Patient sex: F
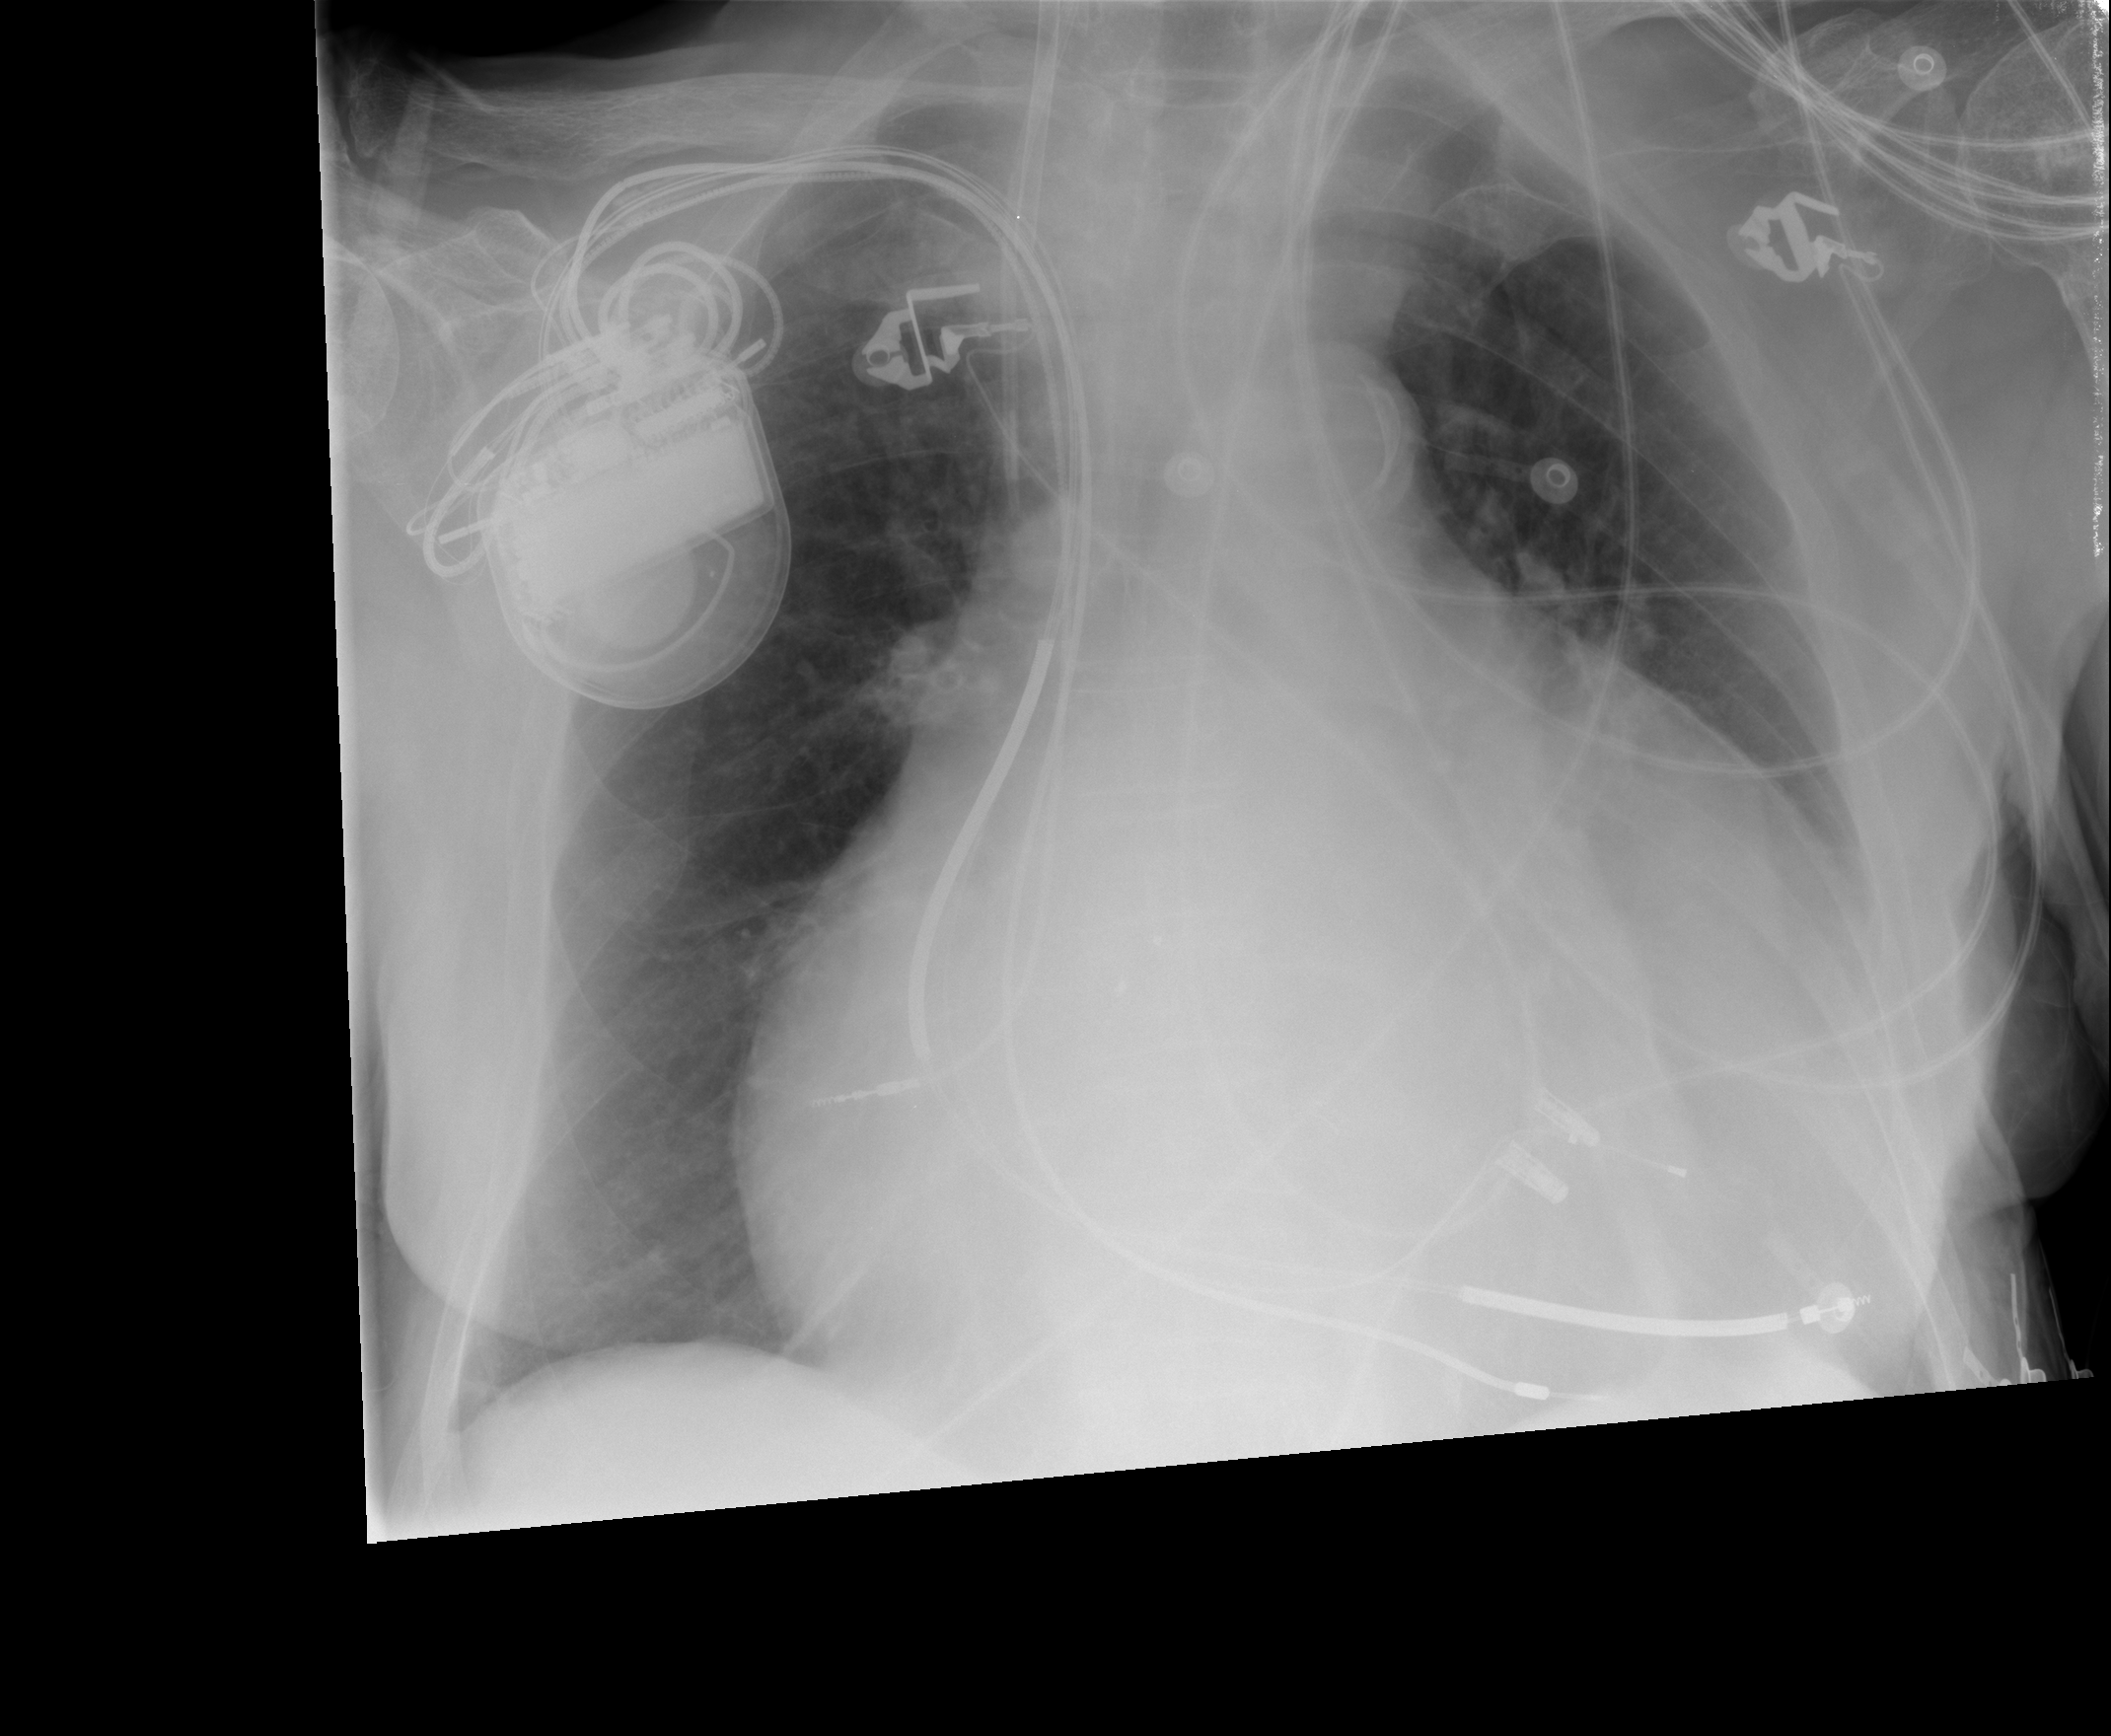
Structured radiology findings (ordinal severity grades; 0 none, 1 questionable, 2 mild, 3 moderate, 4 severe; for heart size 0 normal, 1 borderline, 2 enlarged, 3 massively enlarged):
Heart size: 3
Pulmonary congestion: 2
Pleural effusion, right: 0
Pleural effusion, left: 2
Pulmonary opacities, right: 0
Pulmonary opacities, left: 0
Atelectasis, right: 1
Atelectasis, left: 2